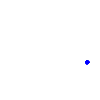
Particle: pion